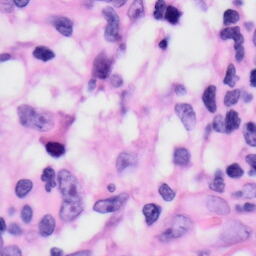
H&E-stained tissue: Skin